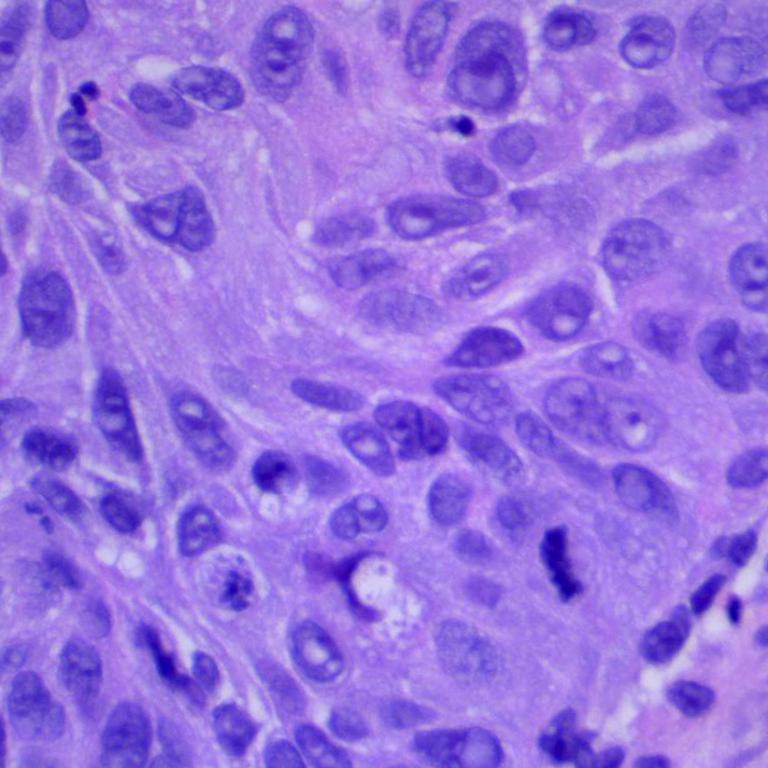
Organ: lung
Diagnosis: squamous carcinomas